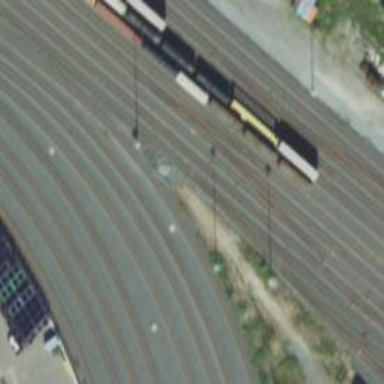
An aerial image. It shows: Railway yard used for servicing trains.